Interaction volume radius: 5 \u00c5
Interaction volume height: 10 \u00c5
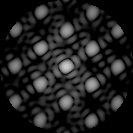
Disorder parameter: 0.1003